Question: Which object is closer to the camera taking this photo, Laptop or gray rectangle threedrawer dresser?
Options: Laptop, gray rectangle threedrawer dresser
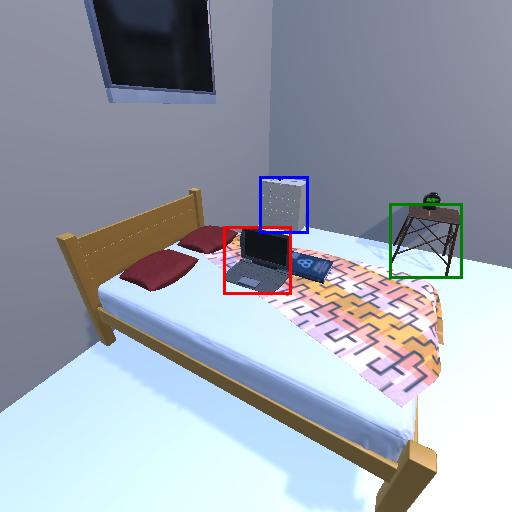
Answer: Laptop